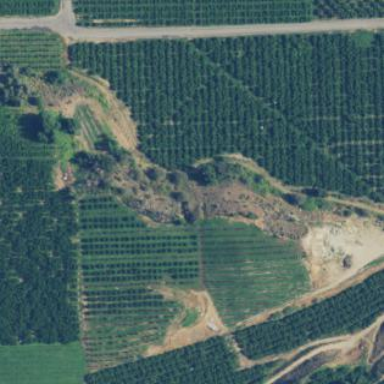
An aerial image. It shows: Orchard.